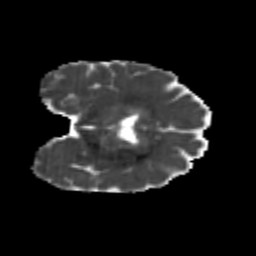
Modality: MD
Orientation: coronal
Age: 22
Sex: female
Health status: healthy
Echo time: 0.074 s